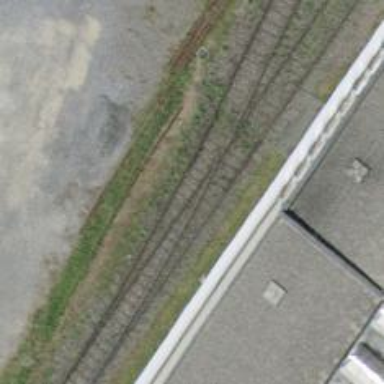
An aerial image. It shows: Railway switch.